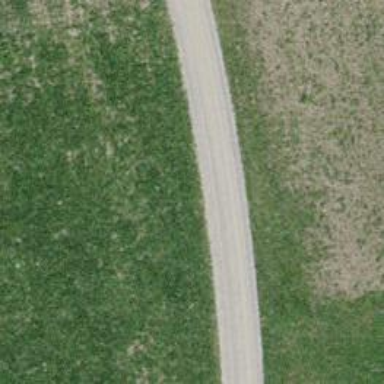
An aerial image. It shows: Track with grade 2 gravel surface.